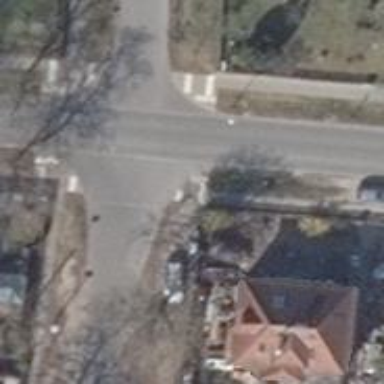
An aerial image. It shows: Unmarked crossing on the road.